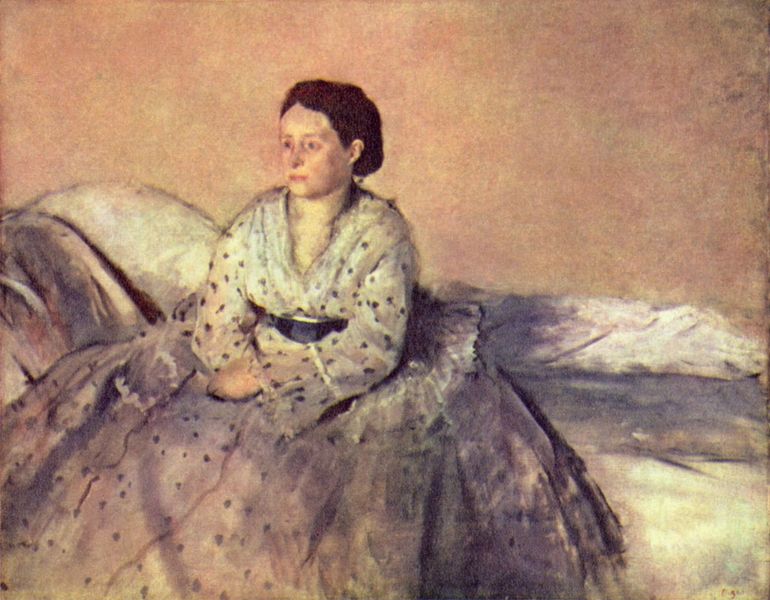
Titel: Porträt der Madame René de Gas
Künstler: Edgar Degas
Standort: Washington (District of Columbia)
Institution: National Gallery of Art
Schlagwörter: blau, gemälde, hand, haut, schatten, weiß, aquarell, impressionismus, landschaft, mädchen, ocker, sitzen, ausschnitt, braun, degas, edgar degas, frankreich, frau, frisur, grau, haar, hell, hintergrund, kleid, kreide, licht, mund, nase, ohr, orange, pastell, profil, raum, schwarz, zeichnung, zimmer, blick, dame, gürtel, rot, beige, malerei, mode, rock, jung, wand, arm, arme, augen, band, blass, bluse, falten, gesicht, lang, weit, ärmel, bildnis, hals, hände, portrait, porträt, signatur, öl, morgen, weite, einsam, haare, sitzend, stoff, decke, innen, brünett, dekollete, lippen, rosa, seide, traurig, taille, dutt, wangen, sofa, tüll, lila, weis, kissen, dick, sitzende, weiblich, zopf, ernst, bett, bettdecke, pastellfarben, laken, rüschen, schoß, warten, chaiselonge, braune haare, abendstimmung, punkte, gemustert, diwan, gepunktet, gemalt, traurigkeit, punkt, tupfen, ehefrau, ohrmuschel, liege, bettzeug, halbprofil, betttuch, bettlaken, durchsichtig, tonig, graublau, chaiselongue, weich, bauschig, kurzhaarfrisur, reifrock, ausgestellt, ballkleid, pünktchen, decken, plümo, plumeau, braunhaarig, hure, wallend, hare, bettrand, blassblau, tuff, tull, reifenrock, liccht, schwarze punkte, blick ins leere, gegürtelt, gepunktetes kleid, mittelalt, raumfüllendes kleid, weiter rock, 19. jahrhundert, n, hintergruznd, glucke, earme